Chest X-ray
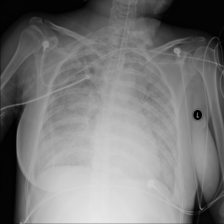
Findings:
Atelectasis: negative
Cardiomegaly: negative
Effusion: negative
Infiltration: negative
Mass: negative
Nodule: negative
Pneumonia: negative
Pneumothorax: negative
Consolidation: negative
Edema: negative
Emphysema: negative
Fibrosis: negative
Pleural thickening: negative
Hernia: negative